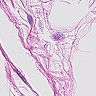
Metastatic tissue present: no